Field crop: maize
Growth stage: 2
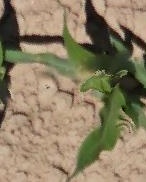
Species: maize